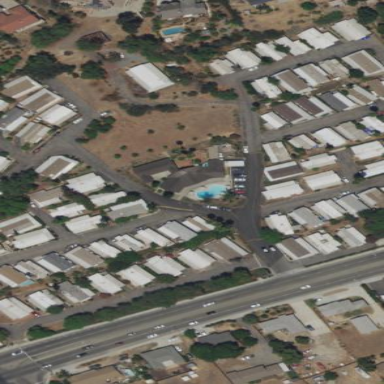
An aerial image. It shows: Residential area known as trailer park.